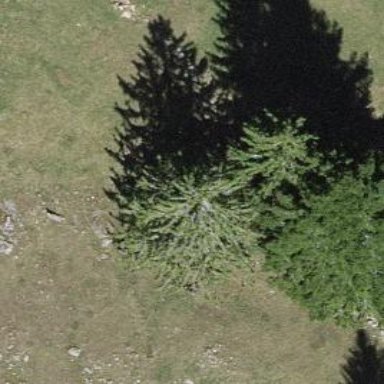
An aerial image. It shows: Evergreen needleleaved tree typically found in agricultural areas.